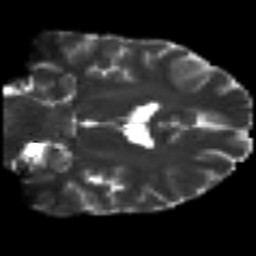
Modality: T2w
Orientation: coronal
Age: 32
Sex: male
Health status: healthy
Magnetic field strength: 3 T
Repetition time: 9 s
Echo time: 0.093 s